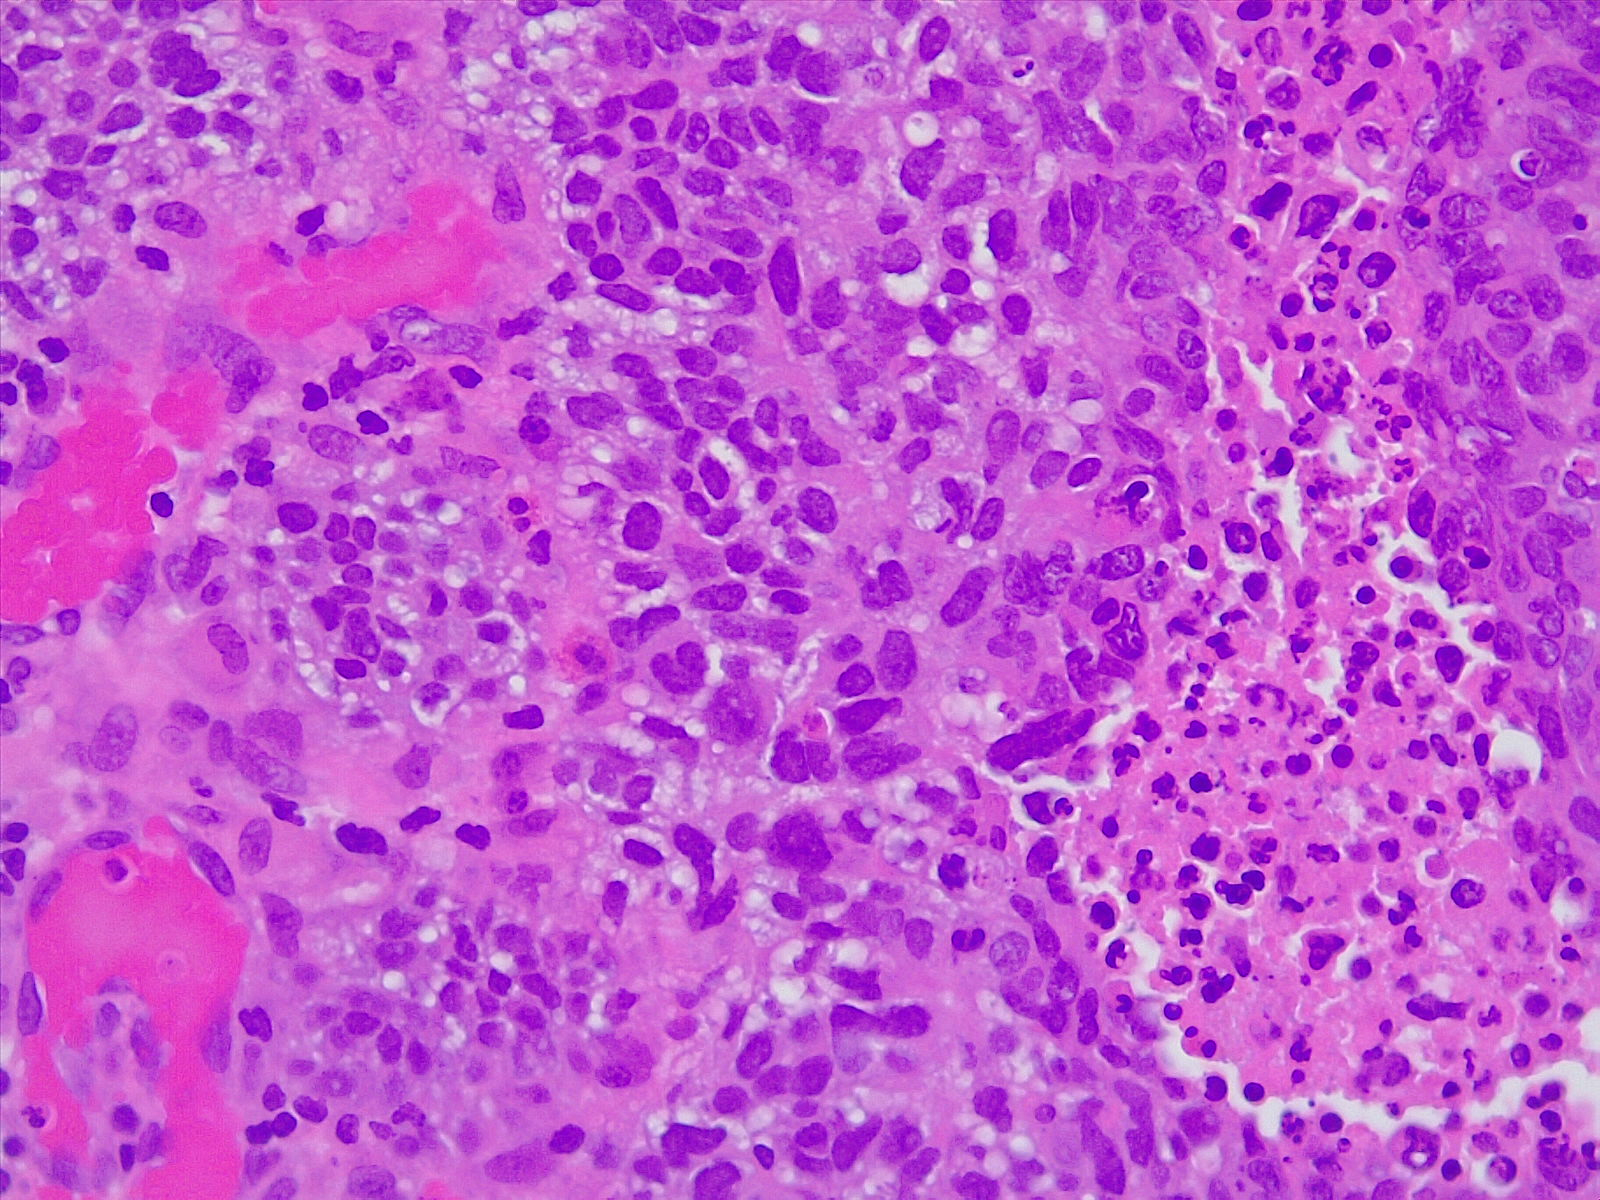
Label: lung squamous cell carcinoma, moderately differentiated